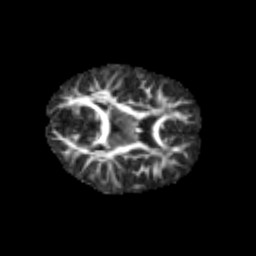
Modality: FA
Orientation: axial
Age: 6
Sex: female
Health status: healthy